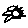
Label: sun